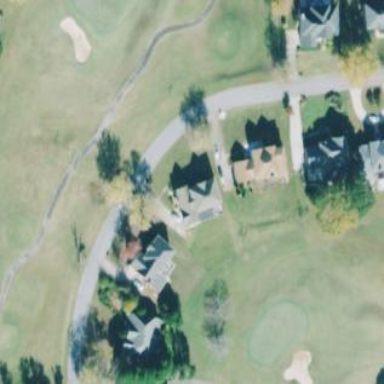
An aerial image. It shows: Golf course surrounded by greenery.